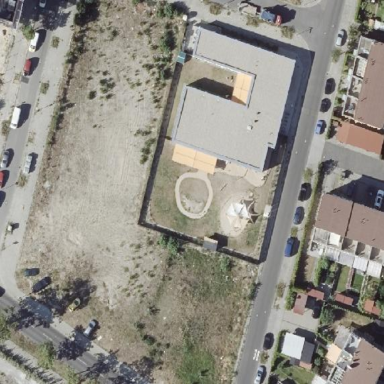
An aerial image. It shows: Kindergarten building.